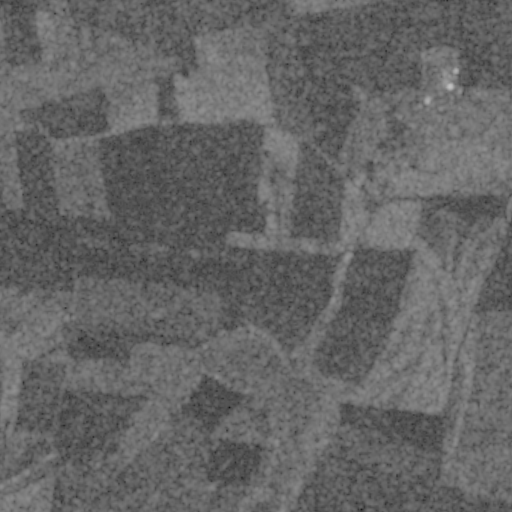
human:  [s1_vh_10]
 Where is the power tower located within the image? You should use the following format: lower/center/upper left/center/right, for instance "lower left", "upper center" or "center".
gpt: The power tower is located in the lower right of the image.
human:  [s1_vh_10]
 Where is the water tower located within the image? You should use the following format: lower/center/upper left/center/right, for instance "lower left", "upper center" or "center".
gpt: The water tower is located in the upper right of the image.
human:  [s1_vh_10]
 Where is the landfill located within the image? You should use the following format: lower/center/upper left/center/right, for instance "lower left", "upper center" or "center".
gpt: There is no landfill in the image.

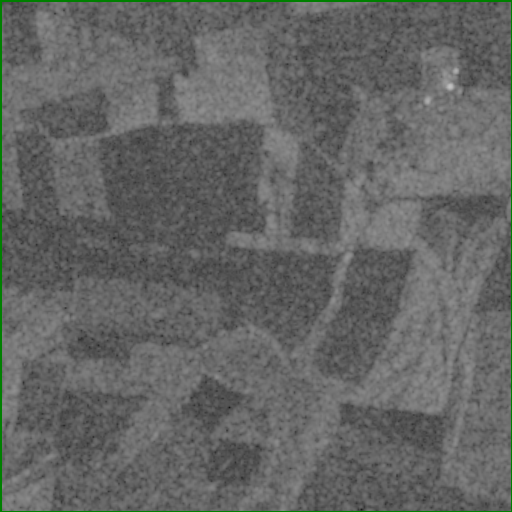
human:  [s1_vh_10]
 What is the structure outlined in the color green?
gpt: The structure outlined in green is a crop field.
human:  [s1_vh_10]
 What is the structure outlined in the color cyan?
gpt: There is no cyan outline.